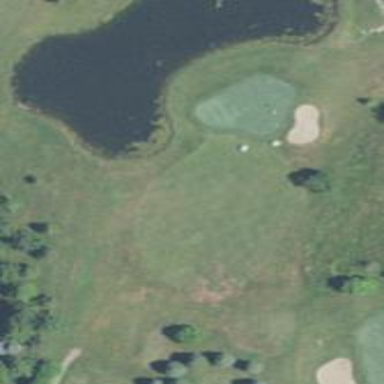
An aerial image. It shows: Water hazard in golf course. The hazard is natural water feature.